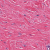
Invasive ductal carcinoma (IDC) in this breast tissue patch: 0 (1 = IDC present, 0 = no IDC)